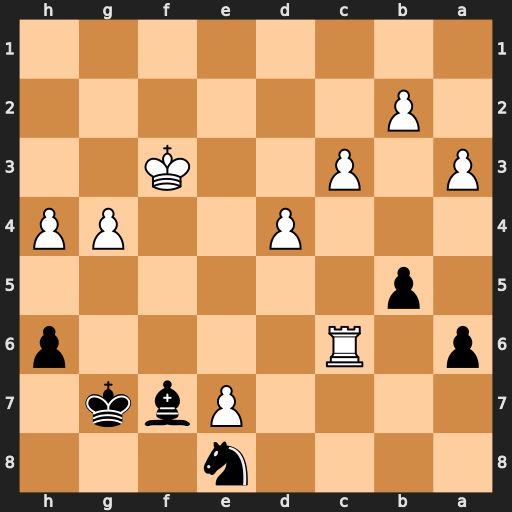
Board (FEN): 4n3/4Pbk1/p1R4p/1p6/3P2PP/P1P2K2/1P6/8
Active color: b
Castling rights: -
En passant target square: -
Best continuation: Bd5+ Kf4 Bxc6